Aerial crown-view tile of a tropical tree (Barro Colorado Island, Panama), acquired 20241014:
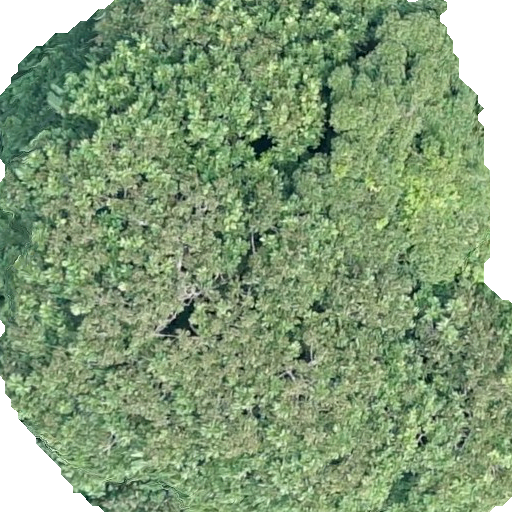
Species: Dipteryx oleifera
GBIF accepted scientific name: Dipteryx oleifera
Crown area: 410.071 m²